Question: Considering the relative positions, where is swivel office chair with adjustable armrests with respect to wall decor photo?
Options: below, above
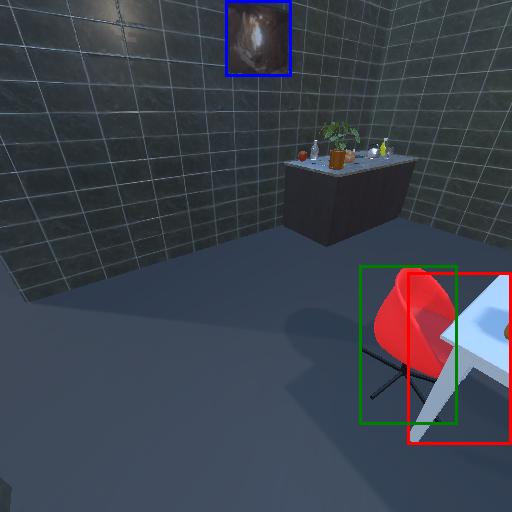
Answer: below